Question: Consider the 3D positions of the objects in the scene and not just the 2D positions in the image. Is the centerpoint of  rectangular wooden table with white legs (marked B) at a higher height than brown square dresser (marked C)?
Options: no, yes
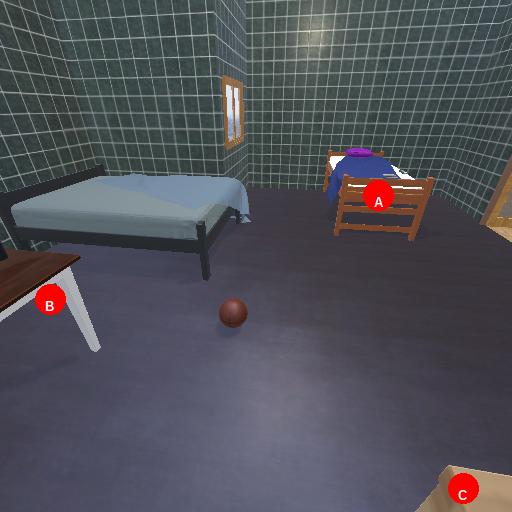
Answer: no